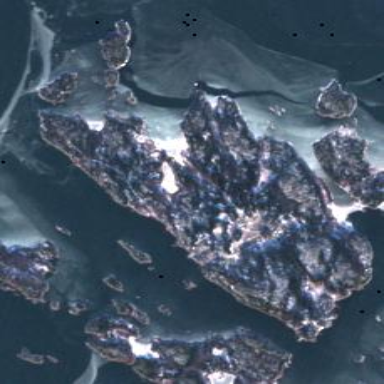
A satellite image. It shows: Island with natural coastline.